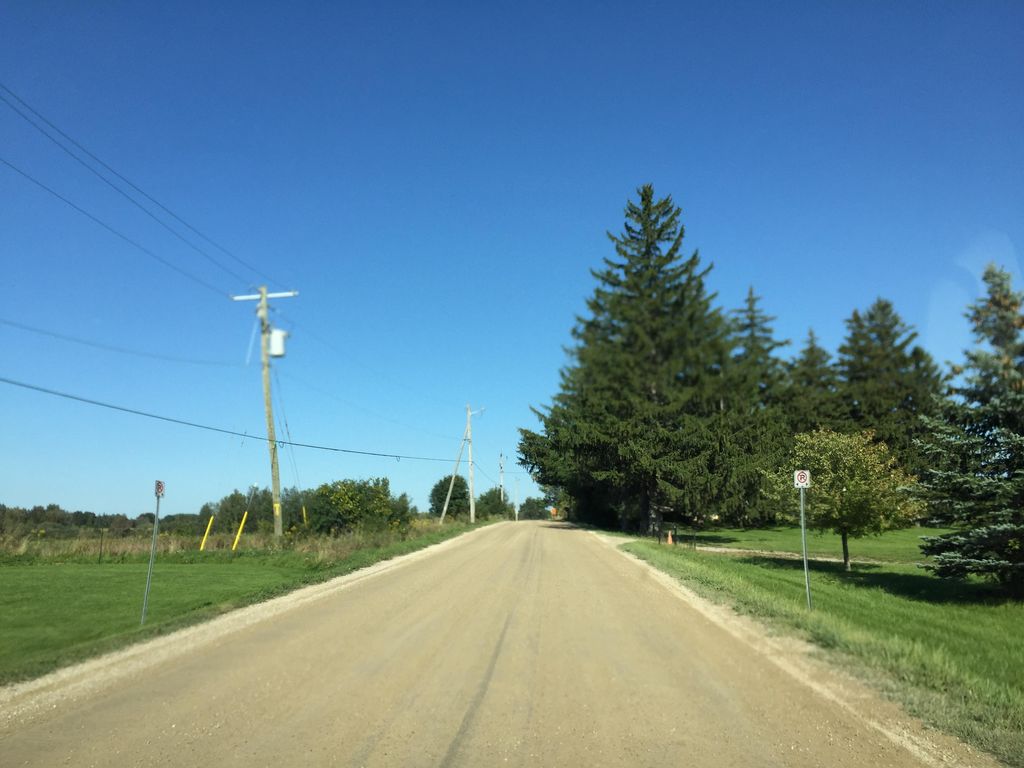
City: kitchener-waterloo